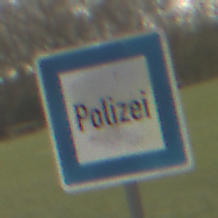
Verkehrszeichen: Polizei
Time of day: MorningAfternoon
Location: Outdoor (Suburban)
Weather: Overcast
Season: NotSpecified
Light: Natural